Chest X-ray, PA view. Patient: 61 years old, sex M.
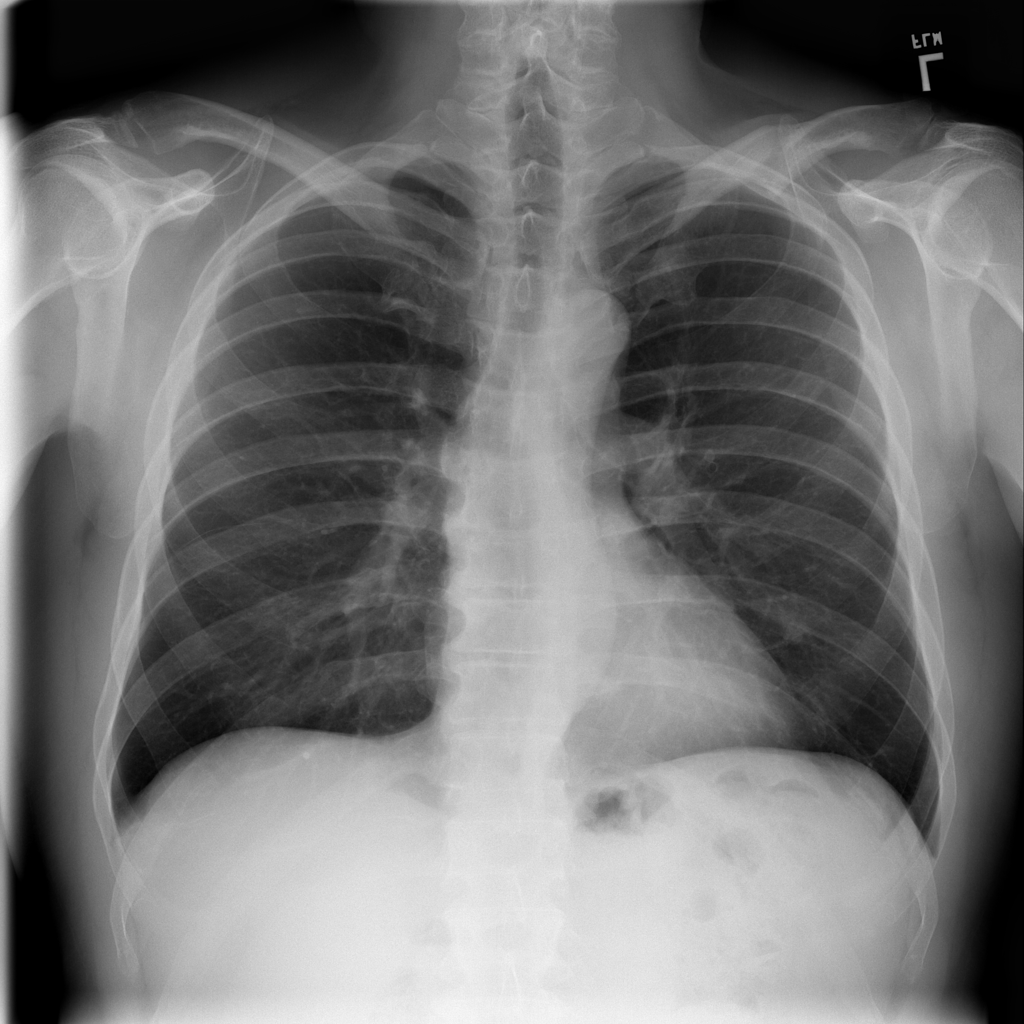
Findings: No Finding